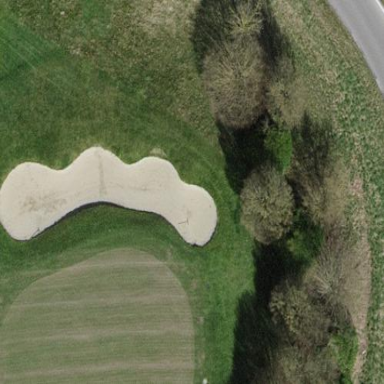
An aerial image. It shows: Sand bunker on golf course.